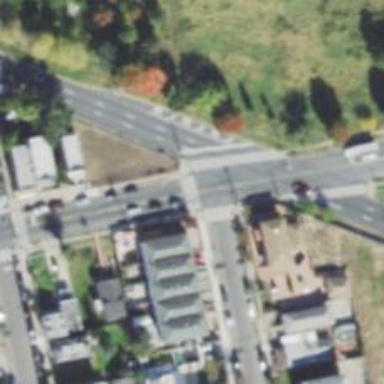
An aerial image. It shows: Pedestrian crossing with zebra markings on the footway.